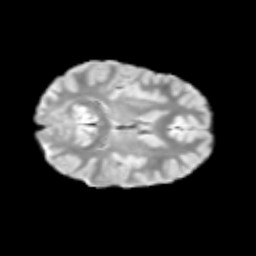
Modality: T2w
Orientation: axial
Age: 9
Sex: female
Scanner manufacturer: siemens
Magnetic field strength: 3 T
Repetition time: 3.8 s
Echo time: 0.07 s